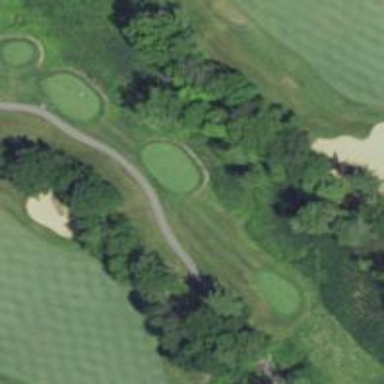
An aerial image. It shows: Service road designated as golf cart path.